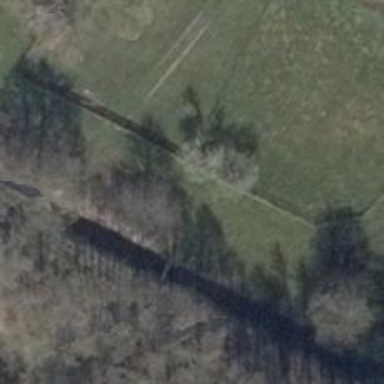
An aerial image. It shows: Grassy track road with grade 4 track type.